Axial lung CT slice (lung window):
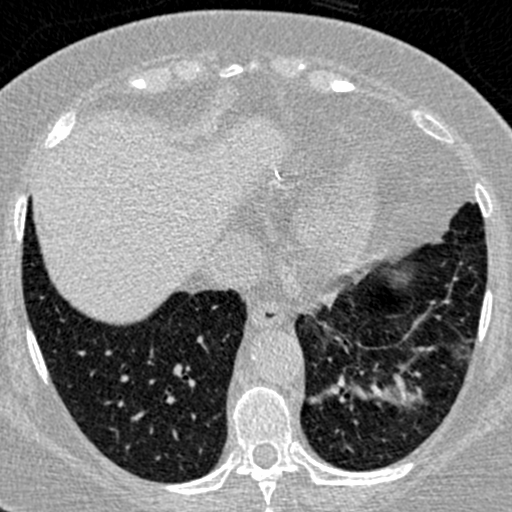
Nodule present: no